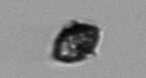
Label: Kryptoperidinium_triquetrum